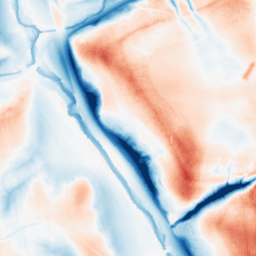
Category: classical
Decomposition family: gaussian_anisotropic
Decomposition parameters: sigma_x: 20
sigma_y: 10
Upsampling method: fft_zeropad
Upsampling parameters: scale: 2
Upsampling scale: 2